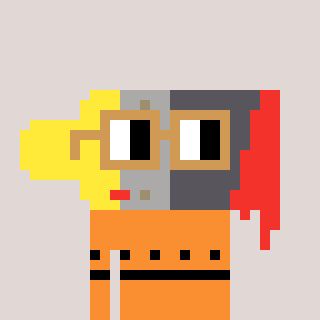
a pixel art character with square brown glasses, a paintbrush-shaped head and a orange-colored body on a warm background